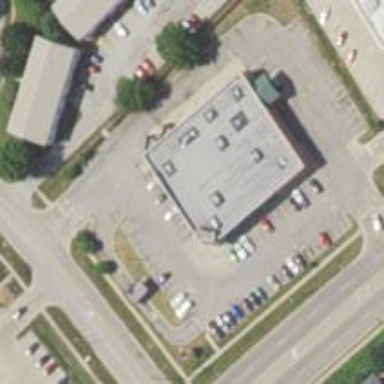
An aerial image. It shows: Pharmacy providing healthcare services.